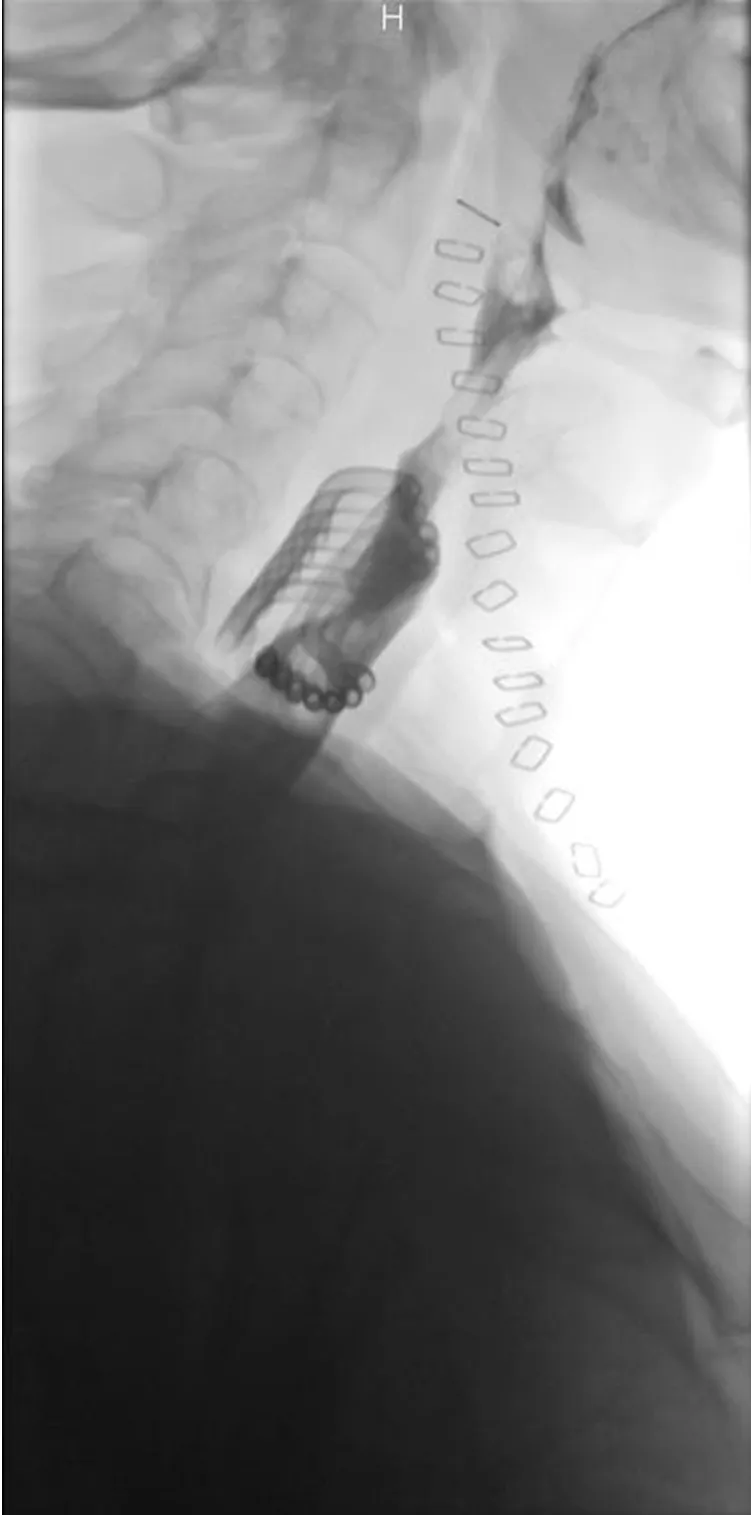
Postoperative upper GI study : no leak or stenosis; multitubular drainage in front of the suture.
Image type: radiology (x_ray)